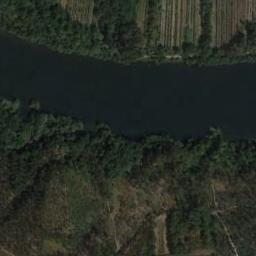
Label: river